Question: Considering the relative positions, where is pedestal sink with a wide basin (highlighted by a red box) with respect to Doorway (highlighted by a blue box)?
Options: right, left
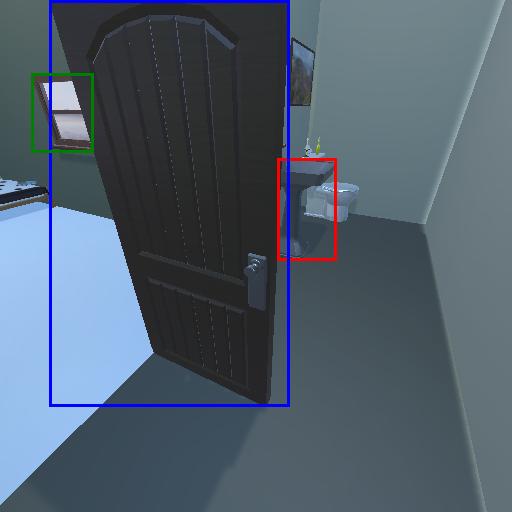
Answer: right